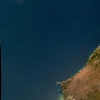
Label: water